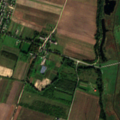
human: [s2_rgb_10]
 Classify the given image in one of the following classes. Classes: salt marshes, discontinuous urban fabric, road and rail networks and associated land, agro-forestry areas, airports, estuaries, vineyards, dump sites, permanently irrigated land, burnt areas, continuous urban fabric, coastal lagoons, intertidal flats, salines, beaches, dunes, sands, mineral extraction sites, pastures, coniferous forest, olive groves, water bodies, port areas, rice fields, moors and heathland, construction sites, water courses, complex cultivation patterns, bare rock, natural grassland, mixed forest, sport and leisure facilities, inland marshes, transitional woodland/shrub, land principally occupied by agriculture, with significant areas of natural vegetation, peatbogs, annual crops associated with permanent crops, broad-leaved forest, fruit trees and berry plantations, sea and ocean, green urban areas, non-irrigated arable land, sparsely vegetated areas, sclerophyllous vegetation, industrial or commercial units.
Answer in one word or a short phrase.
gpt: discontinuous urban fabric, non-irrigated arable land, pastures, complex cultivation patterns